RGB frame:
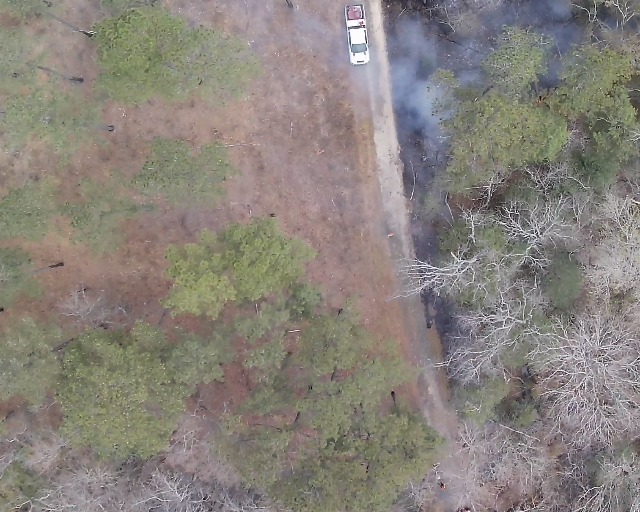
Thermal frame:
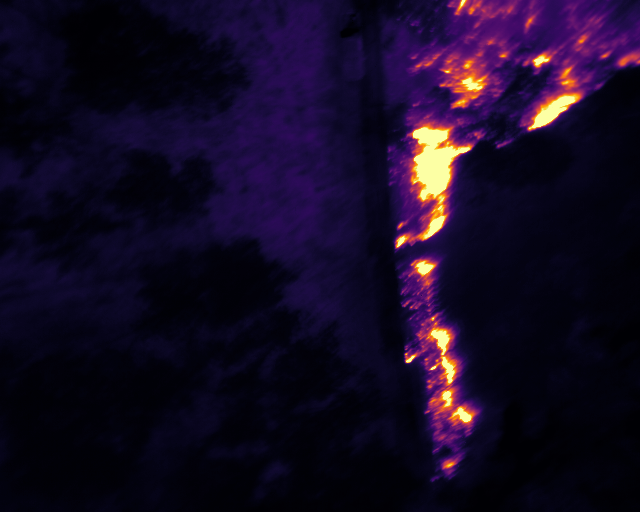
Captured: 2026-02-26 03:08:00
Pixels at or above 80 °C: 9720 (fraction of frame: 0.02966)